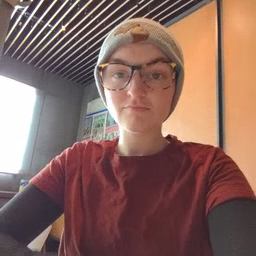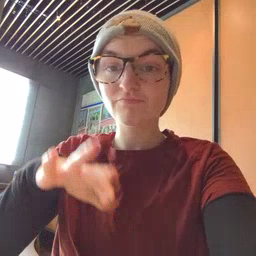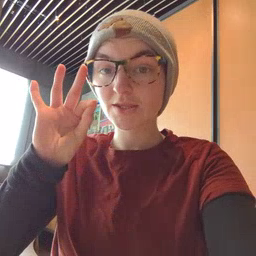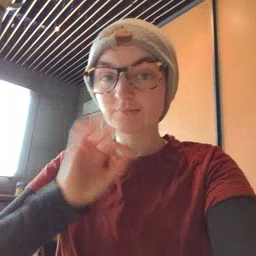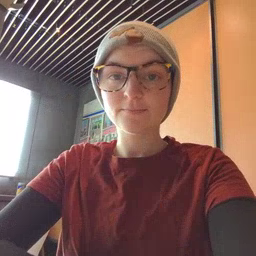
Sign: find